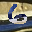
Label: 6